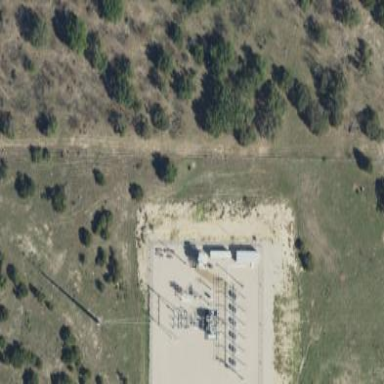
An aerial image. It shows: Power substation dedicated to generation.